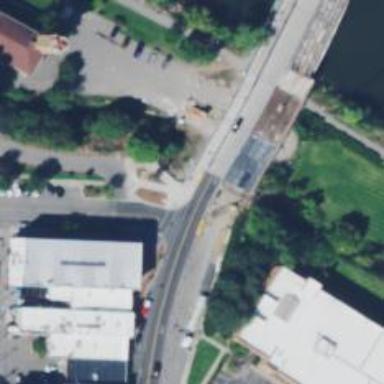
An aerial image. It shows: Uncontrolled crossing at the intersection of cycleway and road.